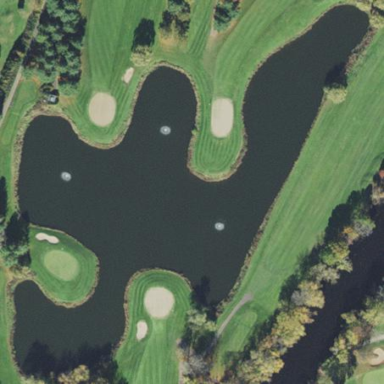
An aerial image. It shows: Water hazard on golf course. The hazard is natural water feature.